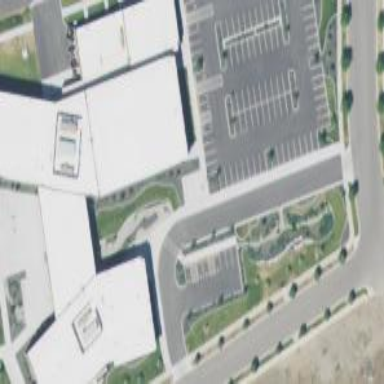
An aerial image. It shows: School building.